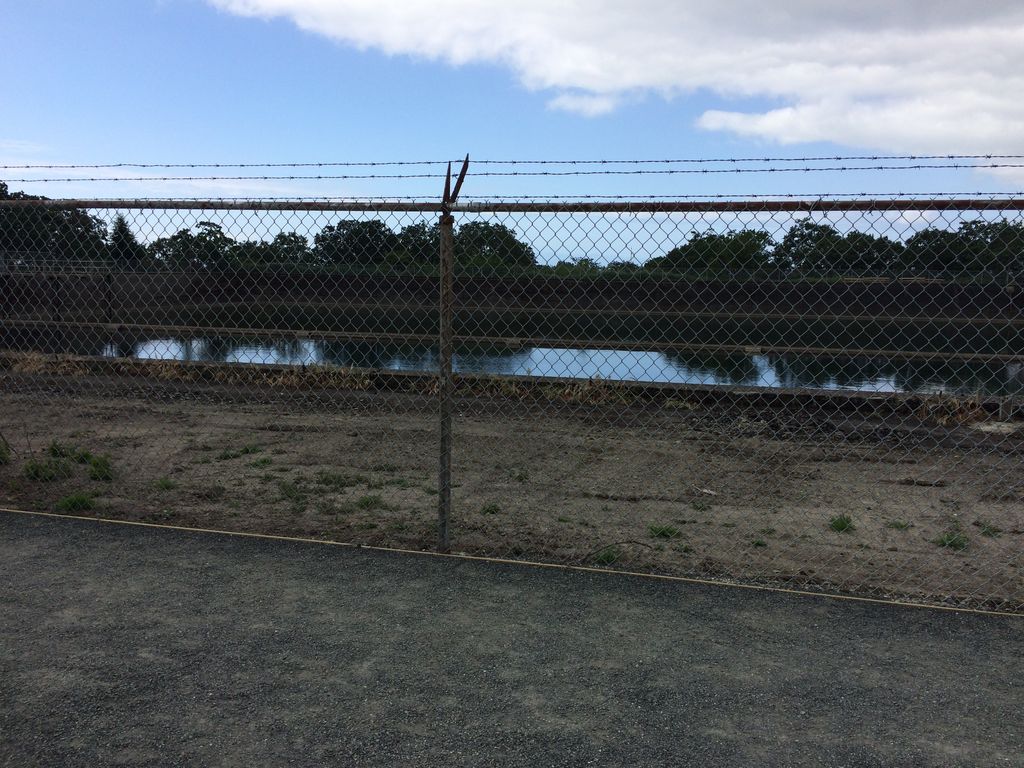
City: victoria